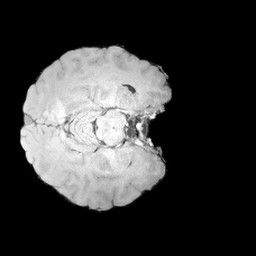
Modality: MP2RAGE
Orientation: axial